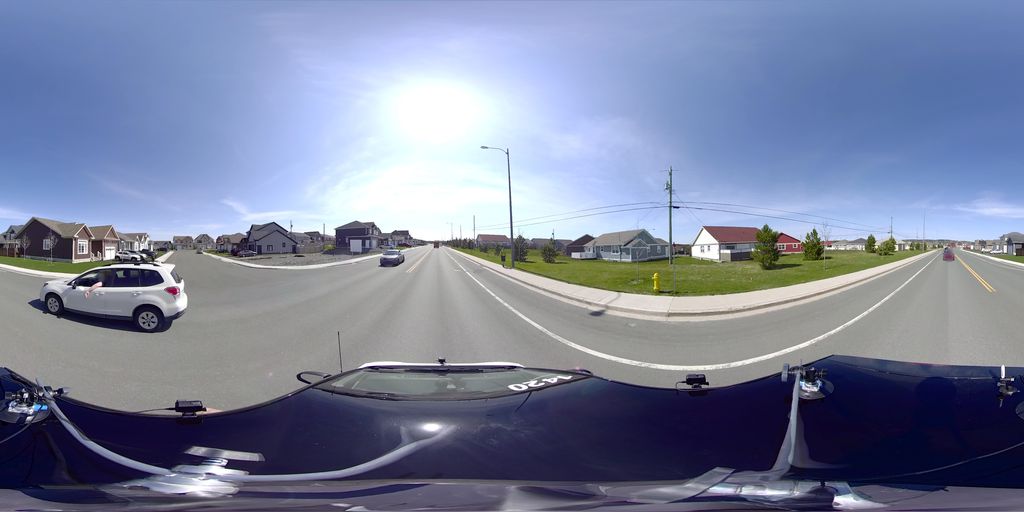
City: st_johns